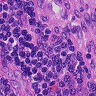
Metastatic tissue present: no